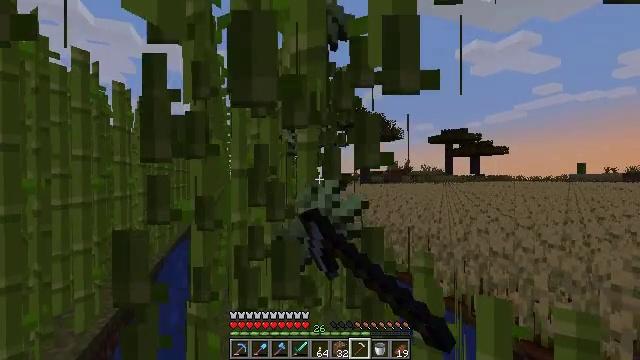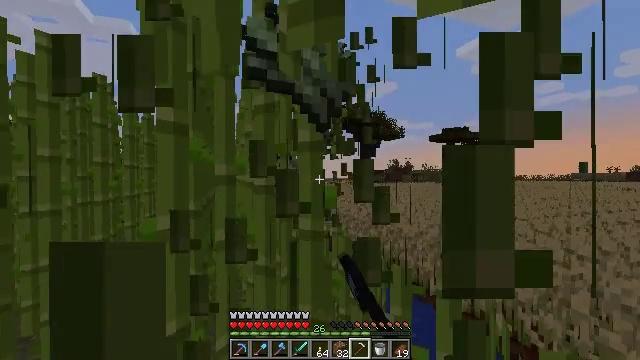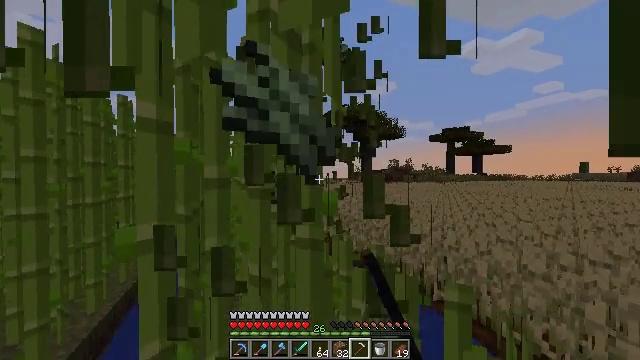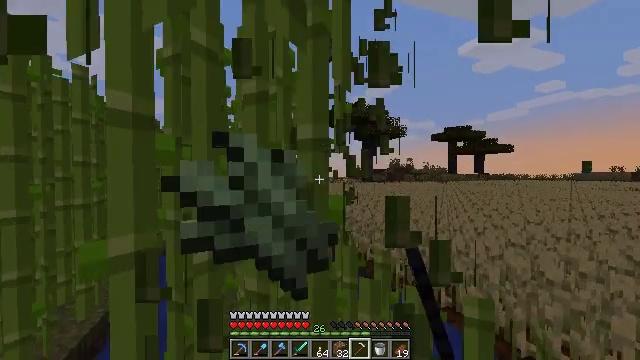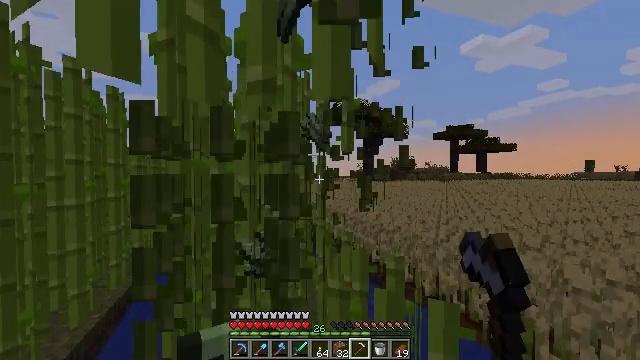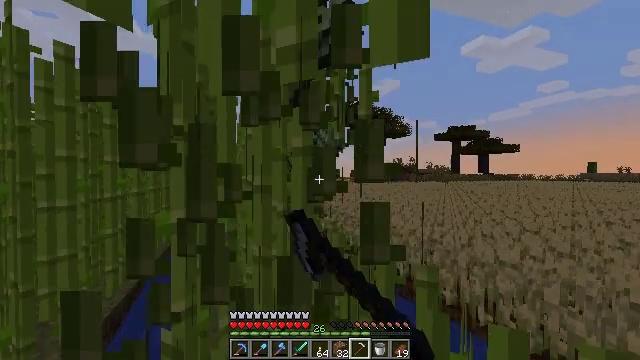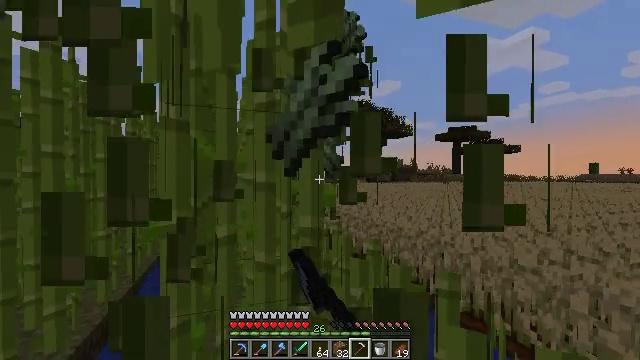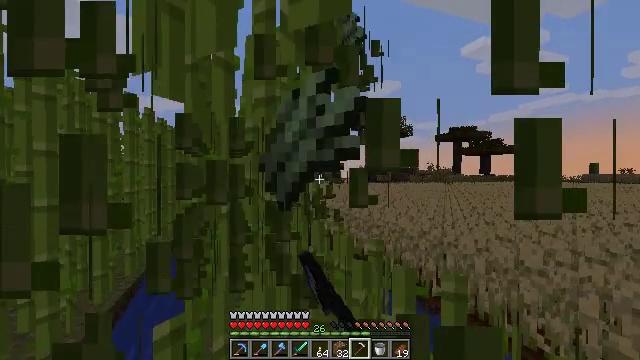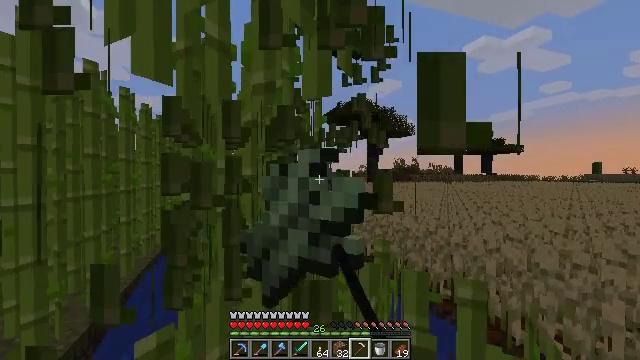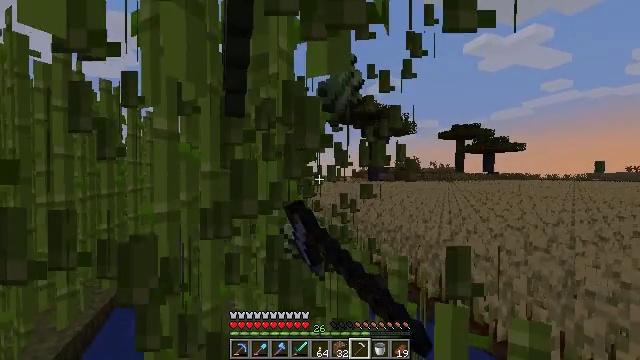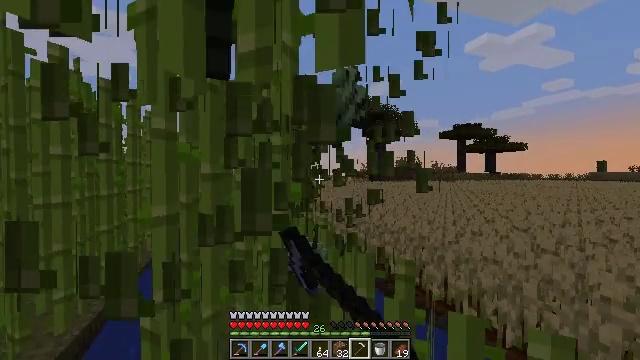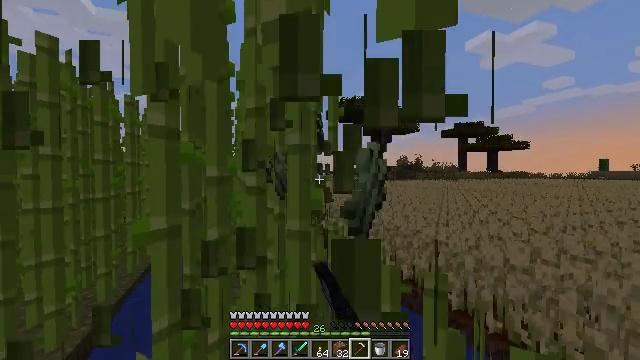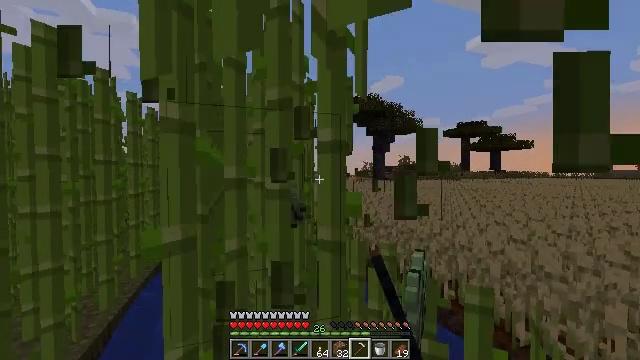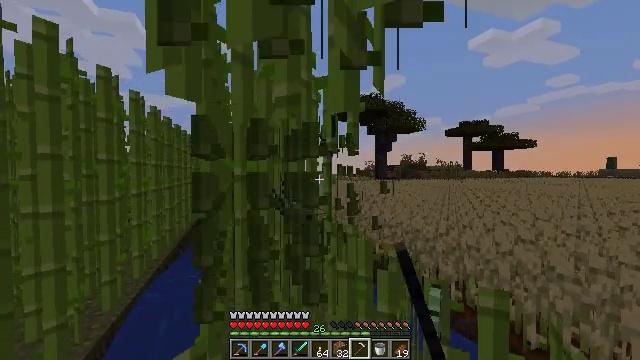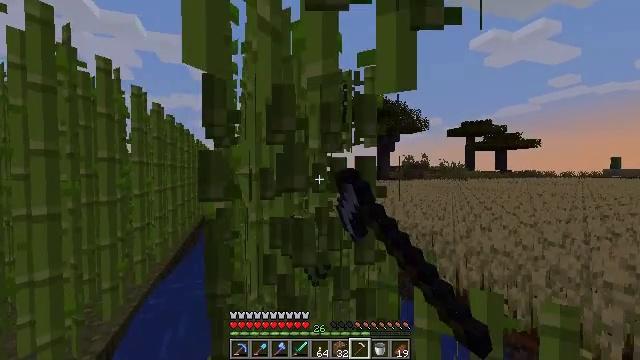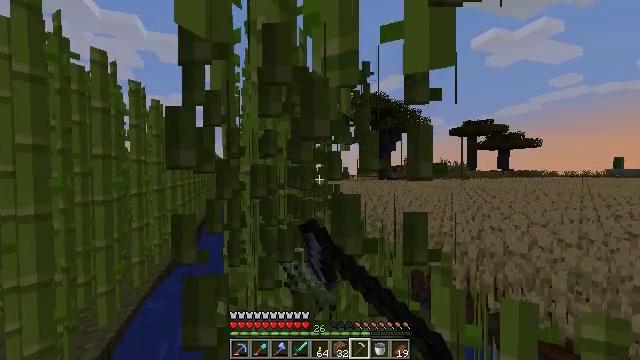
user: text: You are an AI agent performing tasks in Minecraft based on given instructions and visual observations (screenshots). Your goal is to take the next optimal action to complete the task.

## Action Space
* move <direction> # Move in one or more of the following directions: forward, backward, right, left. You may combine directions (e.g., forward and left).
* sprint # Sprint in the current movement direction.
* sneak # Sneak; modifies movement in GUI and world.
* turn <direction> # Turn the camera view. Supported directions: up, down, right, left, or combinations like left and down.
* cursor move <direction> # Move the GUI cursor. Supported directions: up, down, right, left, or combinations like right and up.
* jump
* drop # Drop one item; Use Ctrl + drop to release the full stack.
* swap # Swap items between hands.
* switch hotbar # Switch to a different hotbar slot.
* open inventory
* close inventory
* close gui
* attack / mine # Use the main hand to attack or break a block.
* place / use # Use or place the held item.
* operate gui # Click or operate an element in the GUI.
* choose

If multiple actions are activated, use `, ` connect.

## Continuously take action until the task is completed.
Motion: motion action
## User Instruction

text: Cut down the sugar cane stalks.
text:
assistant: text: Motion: move forward, attack / mine
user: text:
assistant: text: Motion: move forward, attack / mine
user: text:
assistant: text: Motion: move forward and move left, attack / mine
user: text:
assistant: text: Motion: move forward and move left, attack / mine
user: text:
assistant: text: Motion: move forward and move left, attack / mine
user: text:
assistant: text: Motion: move forward, attack / mine
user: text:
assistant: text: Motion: move forward, attack / mine
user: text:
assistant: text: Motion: move forward, attack / mine
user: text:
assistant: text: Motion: move forward, attack / mine
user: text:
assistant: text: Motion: move forward and move left, attack / mine
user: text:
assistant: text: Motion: move forward and move left, attack / mine
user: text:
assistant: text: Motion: move forward and move left, attack / mine
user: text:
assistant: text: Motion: move forward and move left, attack / mine
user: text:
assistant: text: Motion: move forward, attack / mine
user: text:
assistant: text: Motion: move forward, attack / mine
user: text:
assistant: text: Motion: move forward, attack / mine
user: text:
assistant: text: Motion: move forward, attack / mine
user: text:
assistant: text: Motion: move forward, attack / mine
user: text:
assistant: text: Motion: move forward and move left, attack / mine
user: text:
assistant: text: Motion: move forward and move left, attack / mine
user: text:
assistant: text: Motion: move forward, attack / mine
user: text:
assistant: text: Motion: move forward, attack / mine
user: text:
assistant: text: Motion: move forward, attack / mine
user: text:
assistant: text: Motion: move forward, attack / mine
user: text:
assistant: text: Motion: move forward and move left, attack / mine
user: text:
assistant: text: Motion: move forward and move left, attack / mine
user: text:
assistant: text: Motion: move forward and move left, attack / mine
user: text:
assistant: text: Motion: move forward, attack / mine
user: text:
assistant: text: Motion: move forward, attack / mine
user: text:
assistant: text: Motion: move forward, attack / mine